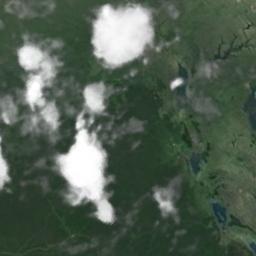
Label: cloud